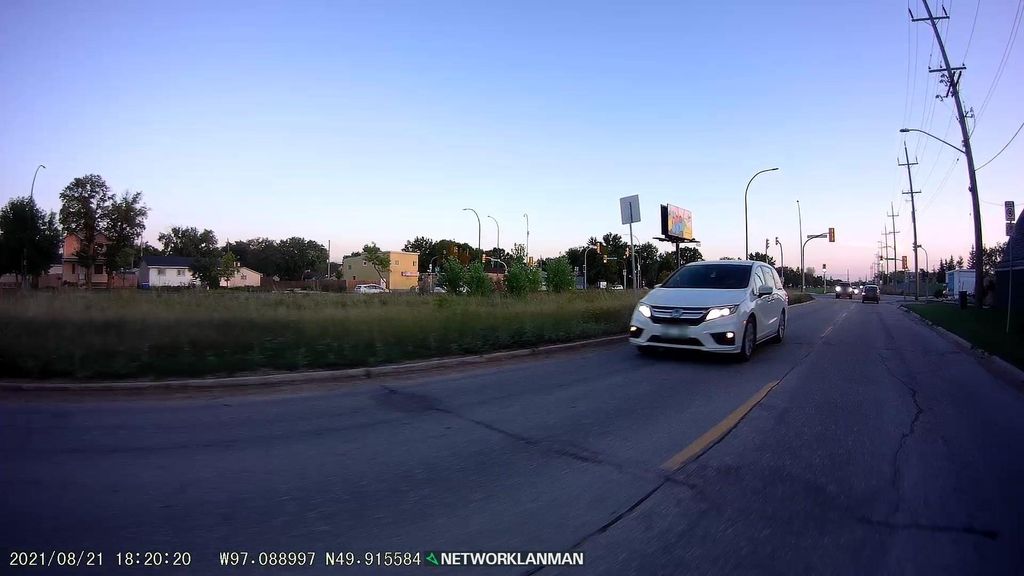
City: winnipeg